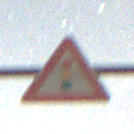
Verkehrszeichen: Lichtzeichenanlage
Umgebung: Outdoor, Nature
Tageszeit: Night
Wetter: Clear
Licht: Natural
Jahreszeit: NotSpecified
Kontrast: LowContrast